Interaction volume radius: 5 \u00c5
Interaction volume height: 10 \u00c5
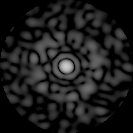
Disorder parameter: 0.816